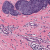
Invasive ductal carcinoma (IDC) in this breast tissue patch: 0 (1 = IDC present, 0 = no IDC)